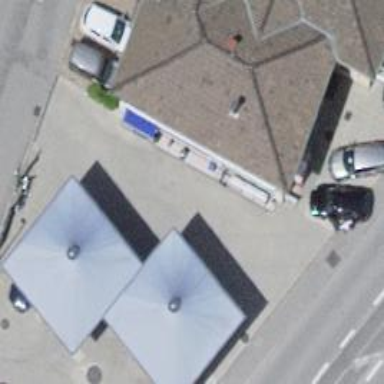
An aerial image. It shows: Fuel station.